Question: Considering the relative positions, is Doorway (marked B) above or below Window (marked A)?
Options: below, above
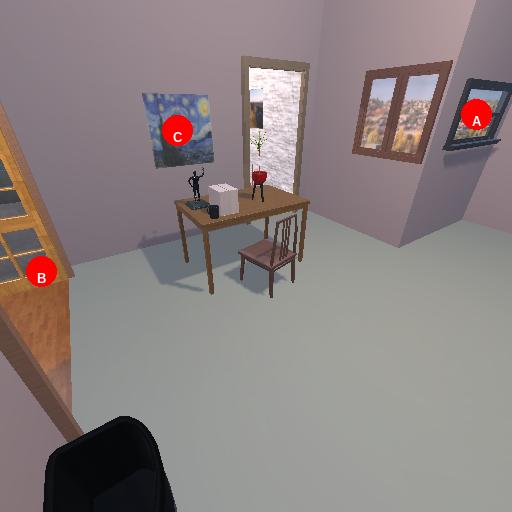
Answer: below